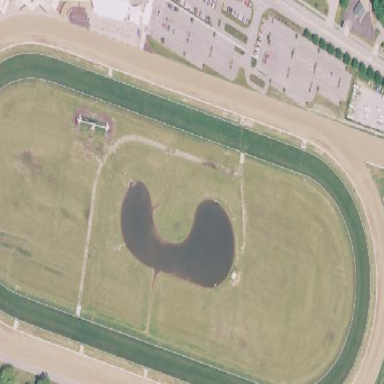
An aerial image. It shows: Equestrian track for leisure land sports.